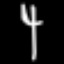
Label: fork